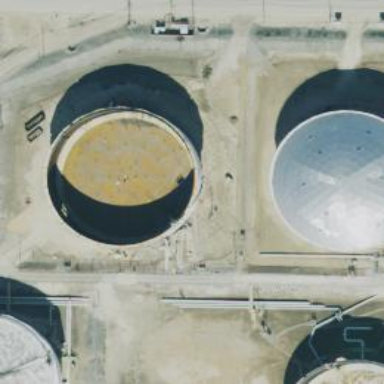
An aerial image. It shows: Storage tank building.